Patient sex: M
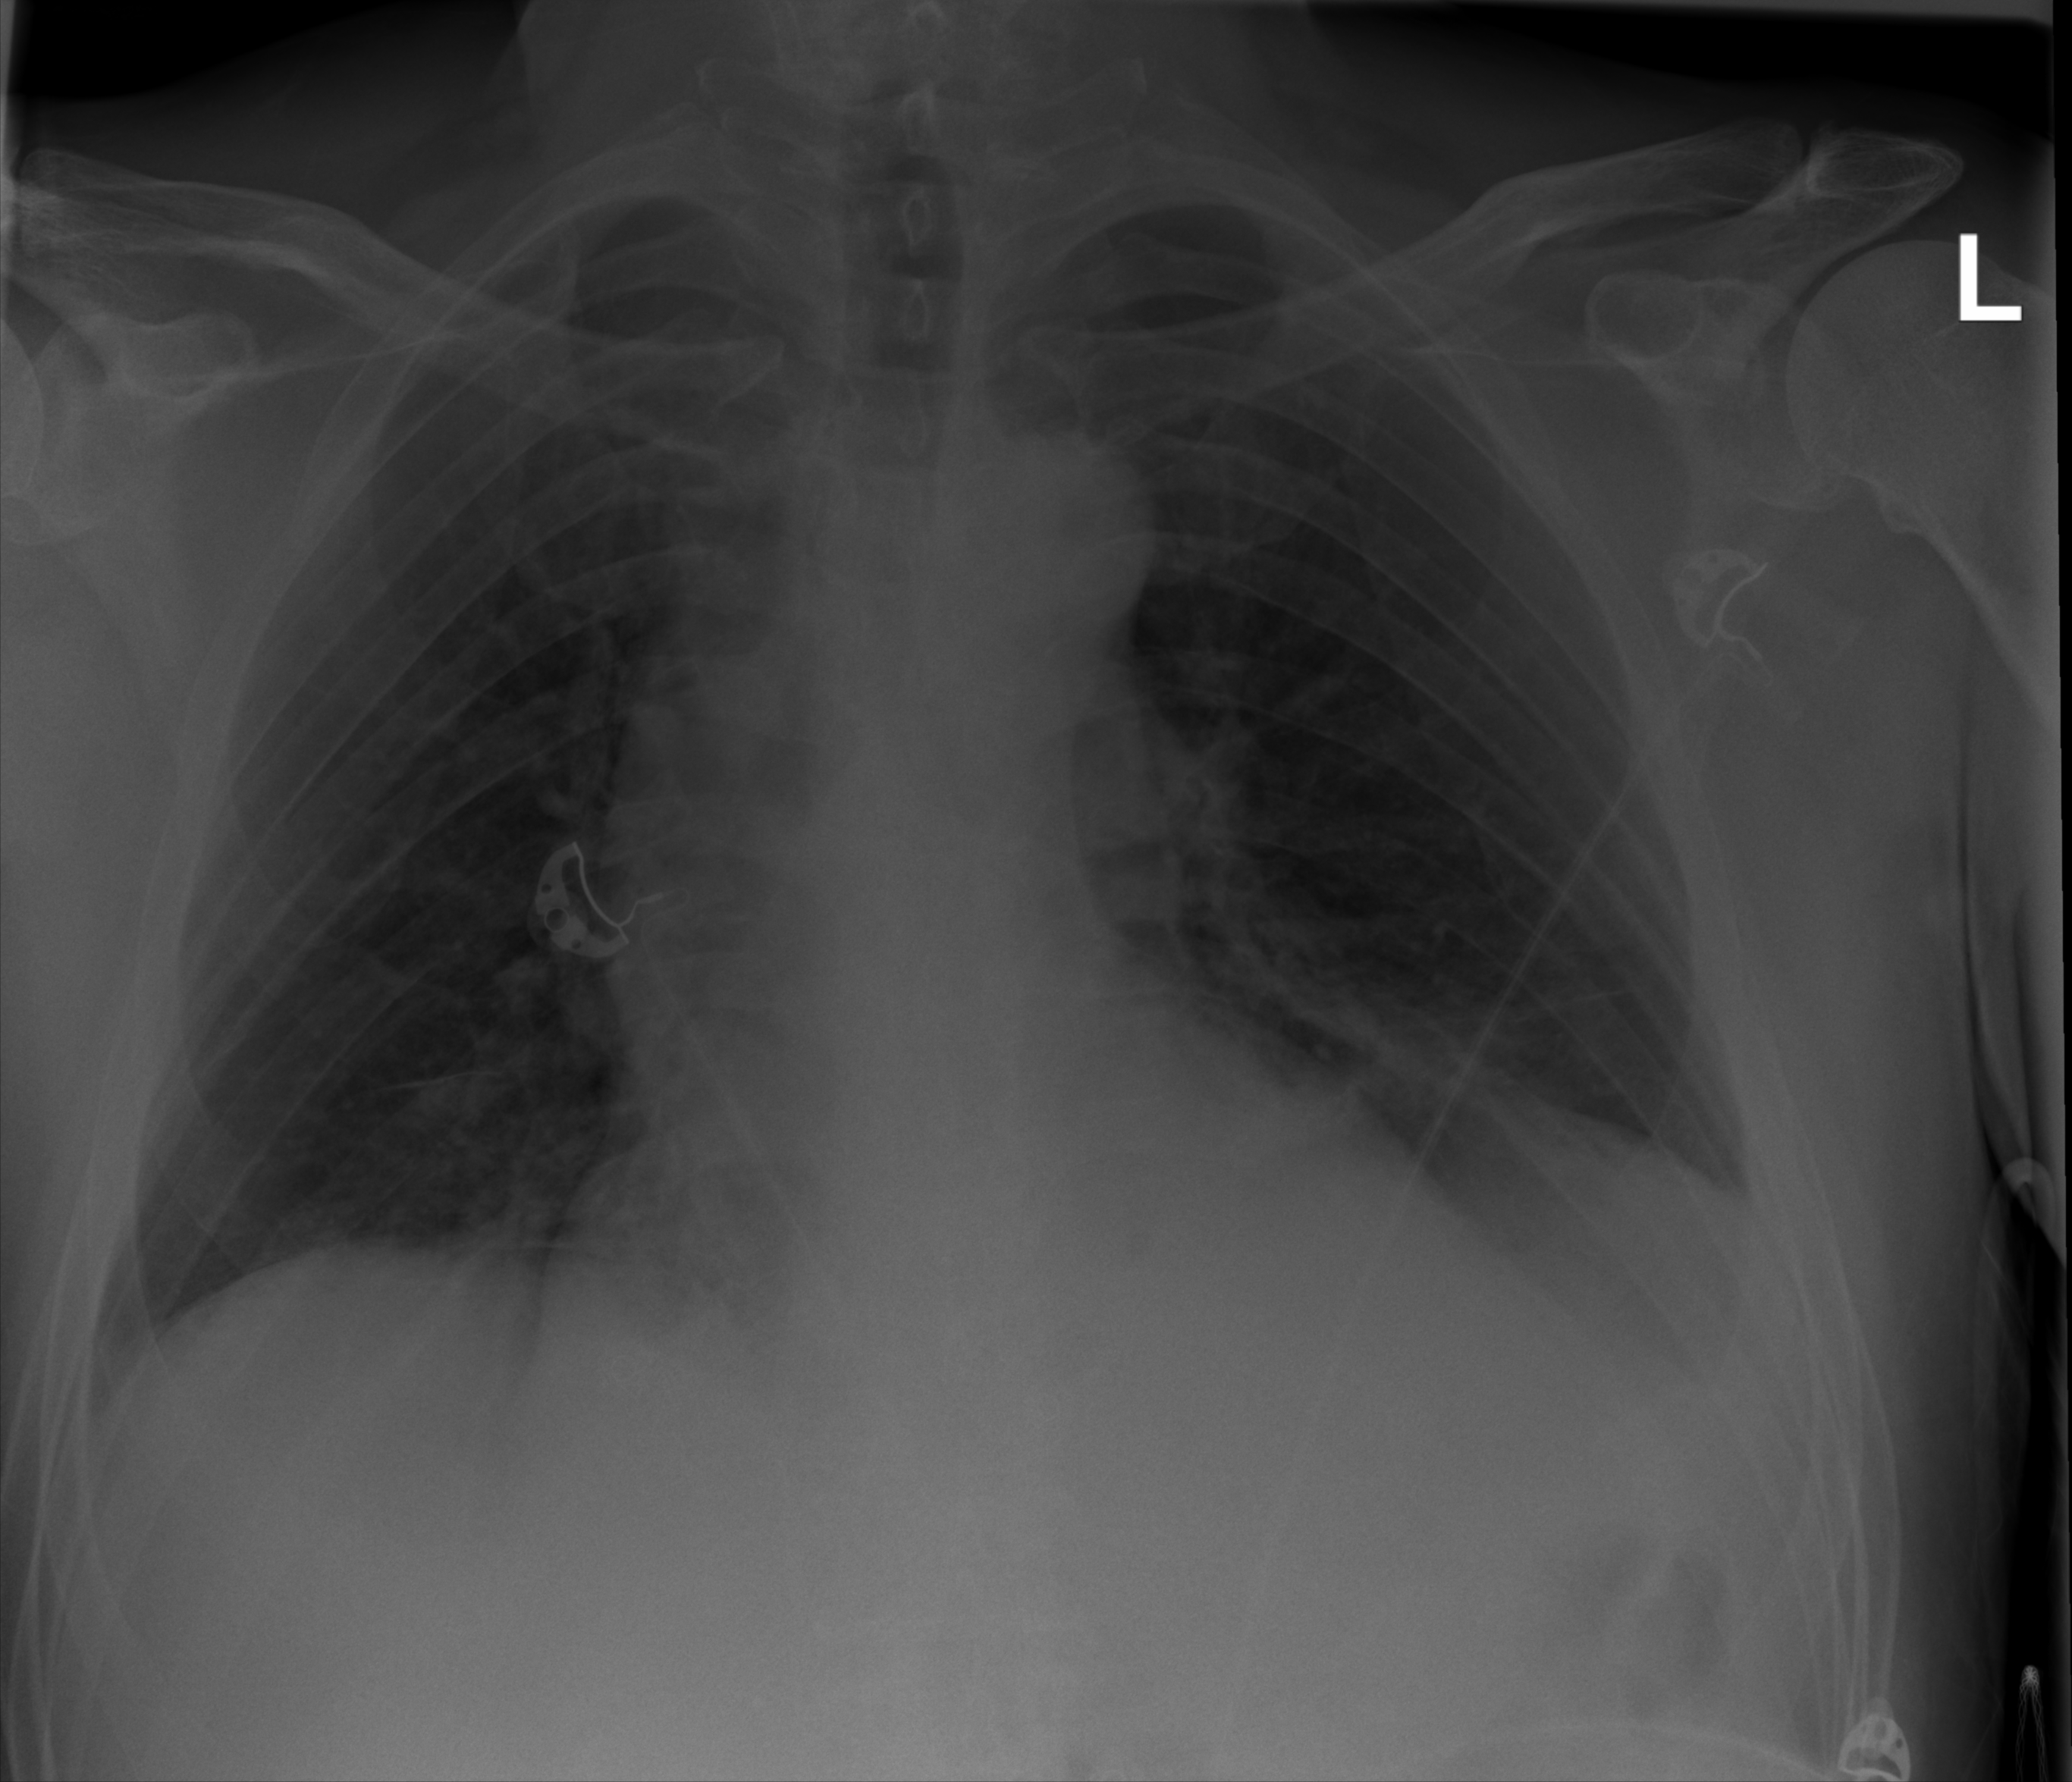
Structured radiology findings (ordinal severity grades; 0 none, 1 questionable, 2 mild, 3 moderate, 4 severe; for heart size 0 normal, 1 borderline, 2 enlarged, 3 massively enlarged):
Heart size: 0
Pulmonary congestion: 1
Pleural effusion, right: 0
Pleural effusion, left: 0
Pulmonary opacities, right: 0
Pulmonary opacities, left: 0
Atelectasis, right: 0
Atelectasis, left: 2